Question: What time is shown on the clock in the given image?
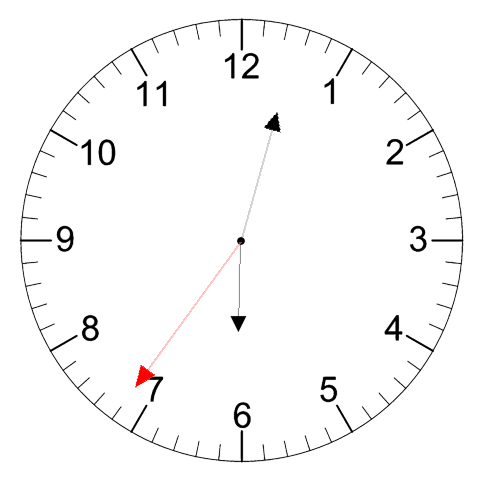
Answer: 06:02:36